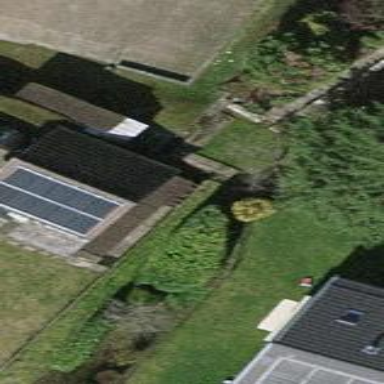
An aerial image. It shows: Garage.